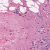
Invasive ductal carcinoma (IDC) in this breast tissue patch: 1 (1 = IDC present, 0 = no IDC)